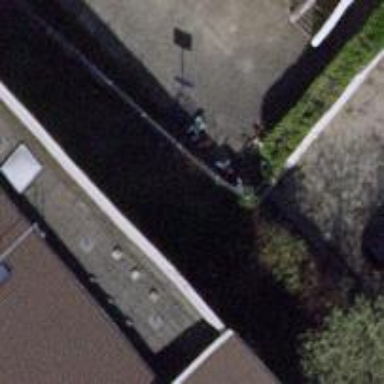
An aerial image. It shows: Fence is in the image.